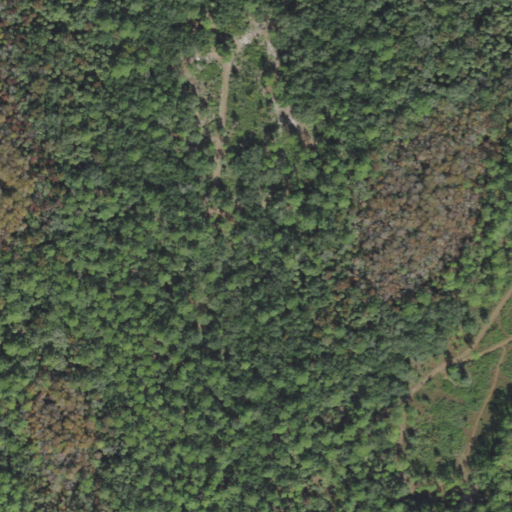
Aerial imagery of island in Florida named Long Island containing woody wetlands and evergreen forest